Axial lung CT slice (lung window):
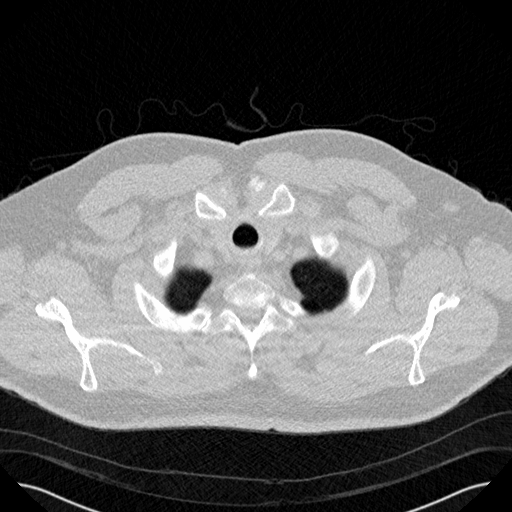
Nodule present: no